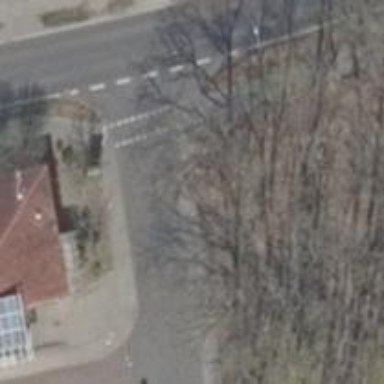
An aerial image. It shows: Road with "give way" sign.